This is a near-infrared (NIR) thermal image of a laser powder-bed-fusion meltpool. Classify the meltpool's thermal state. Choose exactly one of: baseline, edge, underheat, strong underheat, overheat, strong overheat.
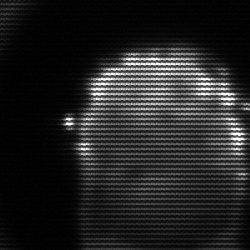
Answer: baseline